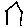
Label: house